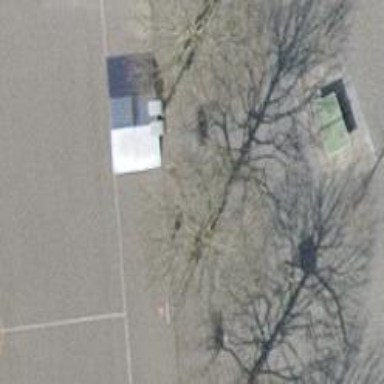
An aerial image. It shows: Black bench.